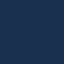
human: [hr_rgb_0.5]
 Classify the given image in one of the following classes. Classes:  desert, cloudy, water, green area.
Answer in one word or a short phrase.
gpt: water